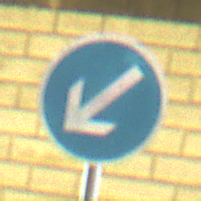
Verkehrszeichen: VorgeschriebeneVorbeifahrtLinks
Umgebung: Outdoor, Urban
Tageszeit: Midday
Wetter: Clear
Licht: Natural
Jahreszeit: NotSpecified
Kontrast: LowContrast